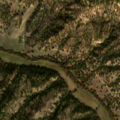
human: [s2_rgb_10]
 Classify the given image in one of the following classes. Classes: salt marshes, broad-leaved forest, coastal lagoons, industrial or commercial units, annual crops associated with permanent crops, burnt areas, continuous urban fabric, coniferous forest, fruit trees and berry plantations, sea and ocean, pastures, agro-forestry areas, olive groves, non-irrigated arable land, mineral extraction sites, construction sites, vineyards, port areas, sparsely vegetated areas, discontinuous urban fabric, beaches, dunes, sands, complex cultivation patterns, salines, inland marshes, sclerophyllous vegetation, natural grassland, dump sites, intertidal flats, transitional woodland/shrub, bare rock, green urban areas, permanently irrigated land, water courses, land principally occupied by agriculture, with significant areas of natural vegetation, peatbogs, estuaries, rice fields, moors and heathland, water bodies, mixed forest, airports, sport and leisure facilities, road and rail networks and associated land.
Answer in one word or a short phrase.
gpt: non-irrigated arable land, agro-forestry areas, broad-leaved forest, mixed forest, transitional woodland/shrub